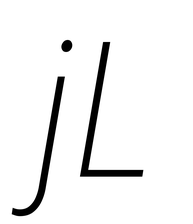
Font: Roboto-Italic_Condensed_ExtraLight_Italic